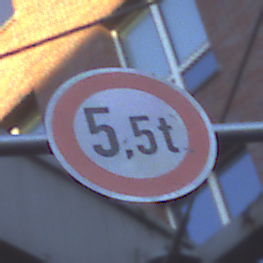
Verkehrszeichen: TatsaechlicheMasse
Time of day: SunriseSunset
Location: Outdoor (Urban)
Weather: Clear
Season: NotSpecified
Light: Natural